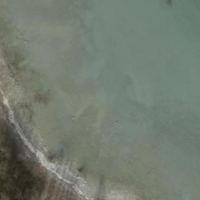
EUNIS habitat code: 14
Species observed at this site:
Alcedo atthis
Aythya fuligula